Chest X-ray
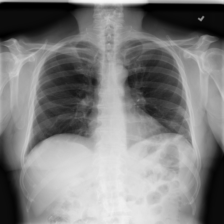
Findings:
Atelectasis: positive
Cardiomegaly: negative
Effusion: negative
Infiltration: negative
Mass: negative
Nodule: negative
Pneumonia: negative
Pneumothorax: negative
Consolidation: negative
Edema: negative
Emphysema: negative
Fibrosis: negative
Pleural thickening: negative
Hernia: negative